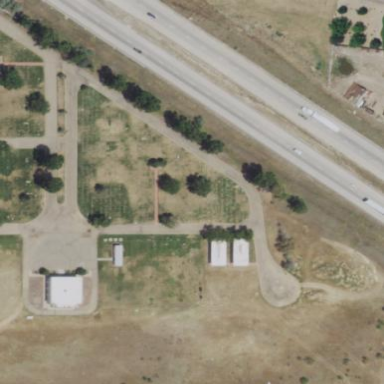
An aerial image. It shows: Cemetery.